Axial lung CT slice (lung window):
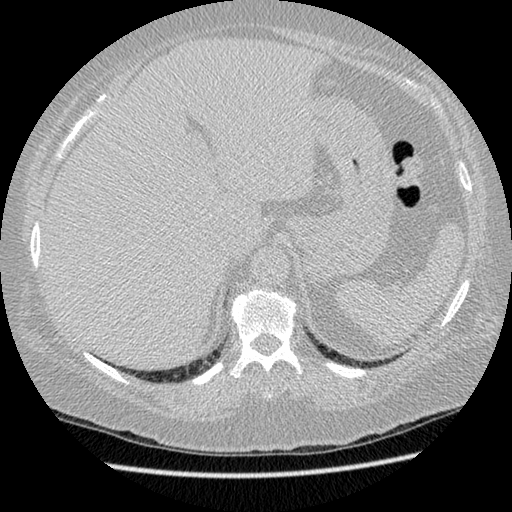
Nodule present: no